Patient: sex M, age 46
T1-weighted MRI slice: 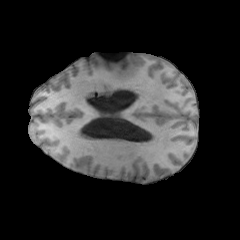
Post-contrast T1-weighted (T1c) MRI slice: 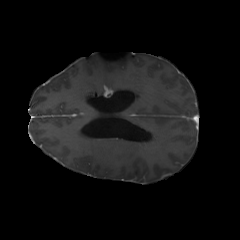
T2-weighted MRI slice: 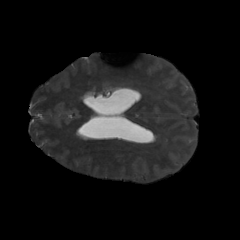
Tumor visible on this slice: yes
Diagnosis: Glioblastoma, IDH-wildtype
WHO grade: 4